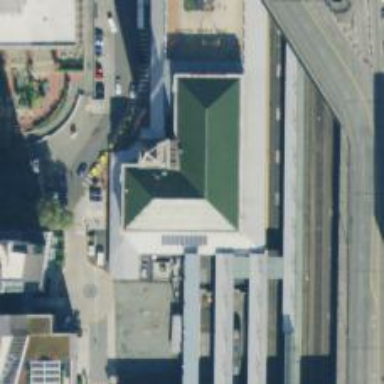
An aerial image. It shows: Arts centre.